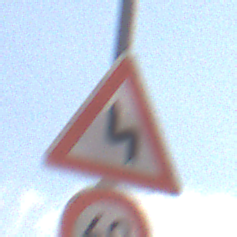
Verkehrszeichen: DoppelkurveZunaechstLinks
Zusatzzeichen unten: Geschwindigkeit60
Umgebung: Outdoor, Nature
Tageszeit: Midday
Wetter: PartlyCloudy
Licht: Natural
Jahreszeit: NotSpecified
Kontrast: HighContrast